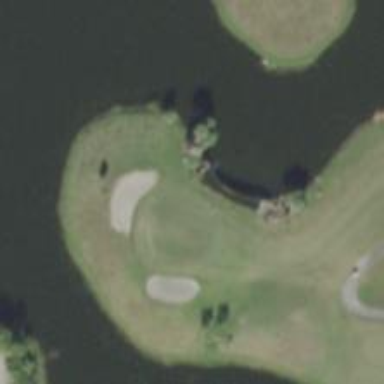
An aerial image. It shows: Golf hole.